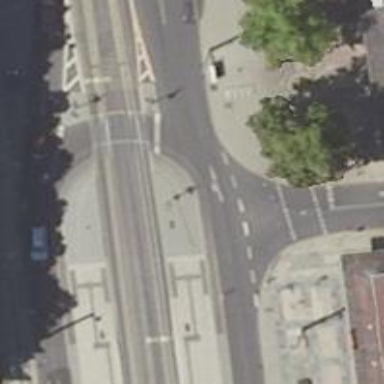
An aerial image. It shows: Tram level crossing on railway.